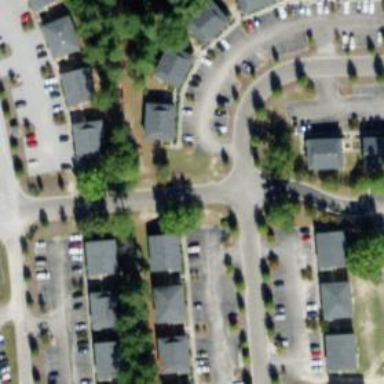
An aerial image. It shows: Driveway.